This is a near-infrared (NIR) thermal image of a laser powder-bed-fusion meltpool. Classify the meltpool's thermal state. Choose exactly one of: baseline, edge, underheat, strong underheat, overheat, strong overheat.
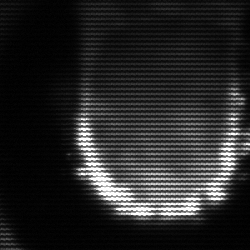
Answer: baseline